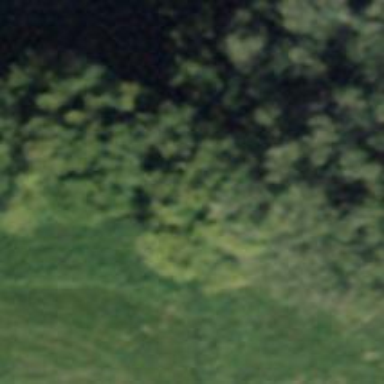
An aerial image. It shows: Row of trees in natural setting.